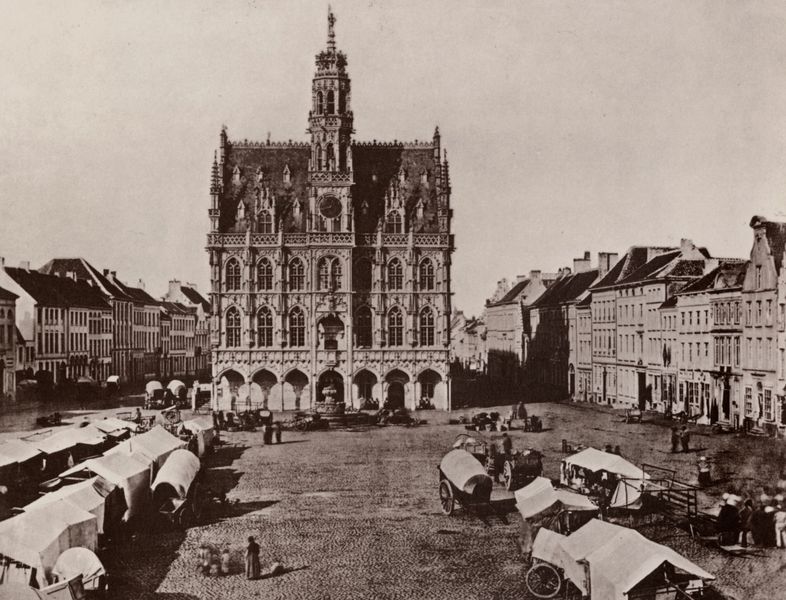
Titel: Zentrum von Audenarde
Künstler: E. Desplanques
Schlagwörter: himmel, schatten, weiß, frauen, menschen, stadt, braun, fenster, frau, grau, laterne, licht, schaufenster, schwarz, straße, zeichnung, dach, gebäude, gras, haus, leute, rock, architektur, horizont, häuser, kirche, boden, stoff, gotik, brunnen, karren, räder, schornstein, turm, bogen, fassade, fassaden, pflaster, dorf, dächer, giebel, hütten, kutsche, kutschen, läden, markt, platz, speichen, rad, rundbogen, wagen, spitz, uhr, foto, fotografie, photographie, straßen, bögen, verkauf, dom, gauben, schwarz-weiss, kopfsteinpflaster, stand, wägen, rathaus, arkaden, photo, gotisch, spitzbogen, schwartz, marktplatz, planwagen, gothik, laubengang, stockwerke, zelte, gildehaus, kirchturmuhr, turmuhr, wohnungen, maßwerk, mietshäuser, satteldach, planen, wandelhalle, first, neugotik, neugotisch, dachreiter, häuserzeilen, buden, marktstände, stände, spätgotisch, plane, rathausplatz, freifläche, zille, heinrich, wochenmarkt, bogenreihe, gesatelle, neugotrik, haäuser, kutschee, irathaus, wagenrand, gotik gotisch